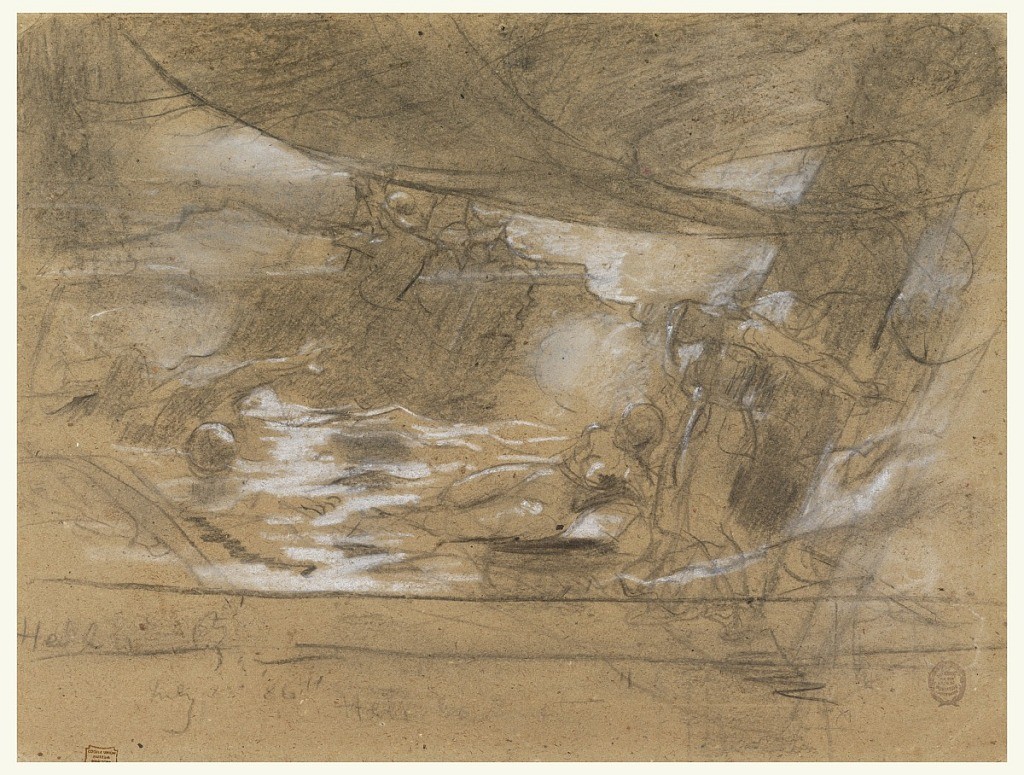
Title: Ship Deck with Two Women Lashed to the Mast
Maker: Winslow Homer, American, 1836–1910
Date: July 1886
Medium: Charcoal, white chalk on brown cardboard
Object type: Drawing
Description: Horizontal view of the deck of a ship containing a cannonball, with two women lashed to a mast, at right, and men in oilskins in background, with clouds of smoke in the air.